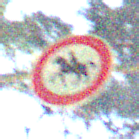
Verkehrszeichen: VerbotReiter
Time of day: MorningAfternoon
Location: Outdoor (Nature)
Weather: Clear
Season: NotSpecified
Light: Natural